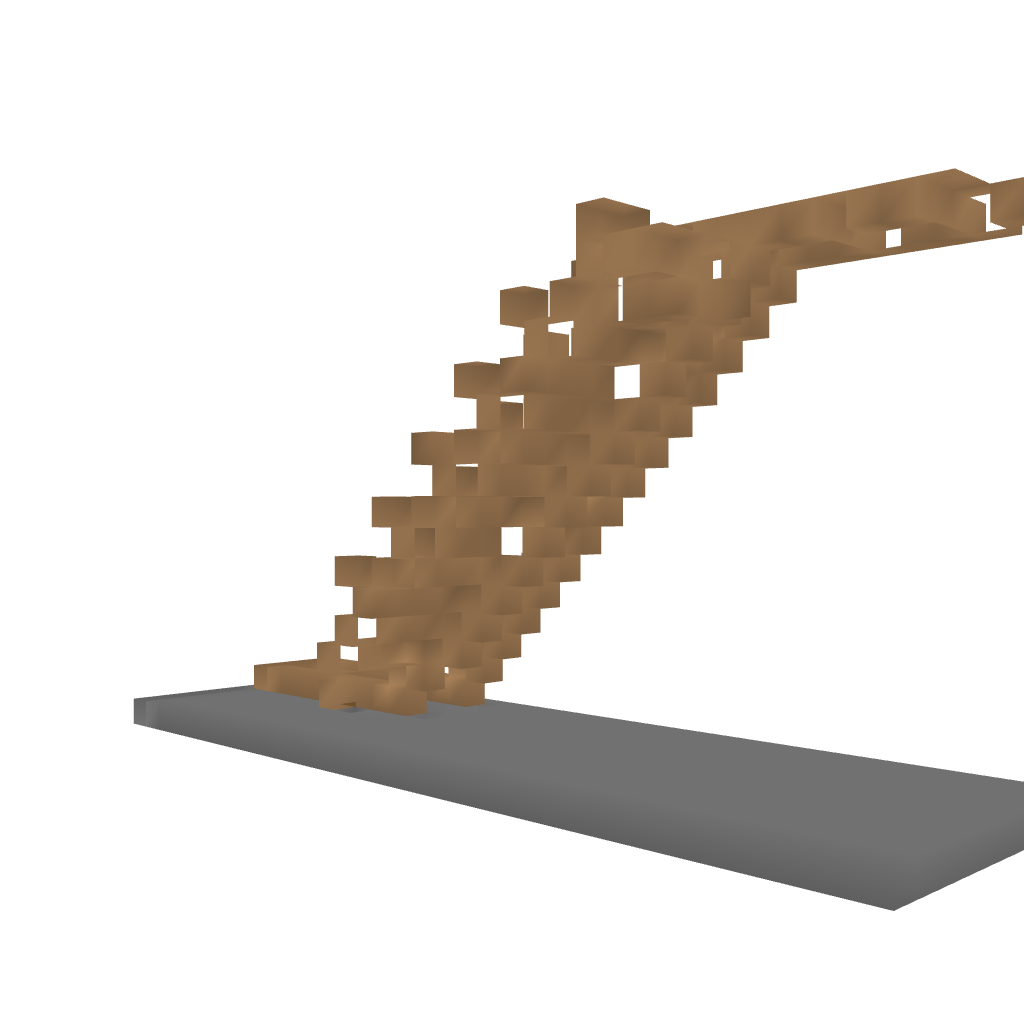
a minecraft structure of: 1.7 piston minecart escalator bad low quality